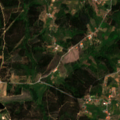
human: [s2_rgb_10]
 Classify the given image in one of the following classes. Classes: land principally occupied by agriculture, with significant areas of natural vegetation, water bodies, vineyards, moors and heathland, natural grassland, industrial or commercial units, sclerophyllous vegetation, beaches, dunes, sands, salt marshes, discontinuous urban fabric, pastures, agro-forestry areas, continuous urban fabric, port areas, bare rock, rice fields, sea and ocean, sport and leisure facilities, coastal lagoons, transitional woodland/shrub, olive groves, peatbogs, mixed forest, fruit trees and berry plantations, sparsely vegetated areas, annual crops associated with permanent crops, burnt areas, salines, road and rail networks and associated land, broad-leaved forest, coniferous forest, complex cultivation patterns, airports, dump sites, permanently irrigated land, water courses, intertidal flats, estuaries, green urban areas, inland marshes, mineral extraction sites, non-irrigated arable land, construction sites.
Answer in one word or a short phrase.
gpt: complex cultivation patterns, land principally occupied by agriculture, with significant areas of natural vegetation, broad-leaved forest, mixed forest, transitional woodland/shrub